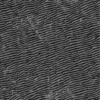
Label: not_dusty